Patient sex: M
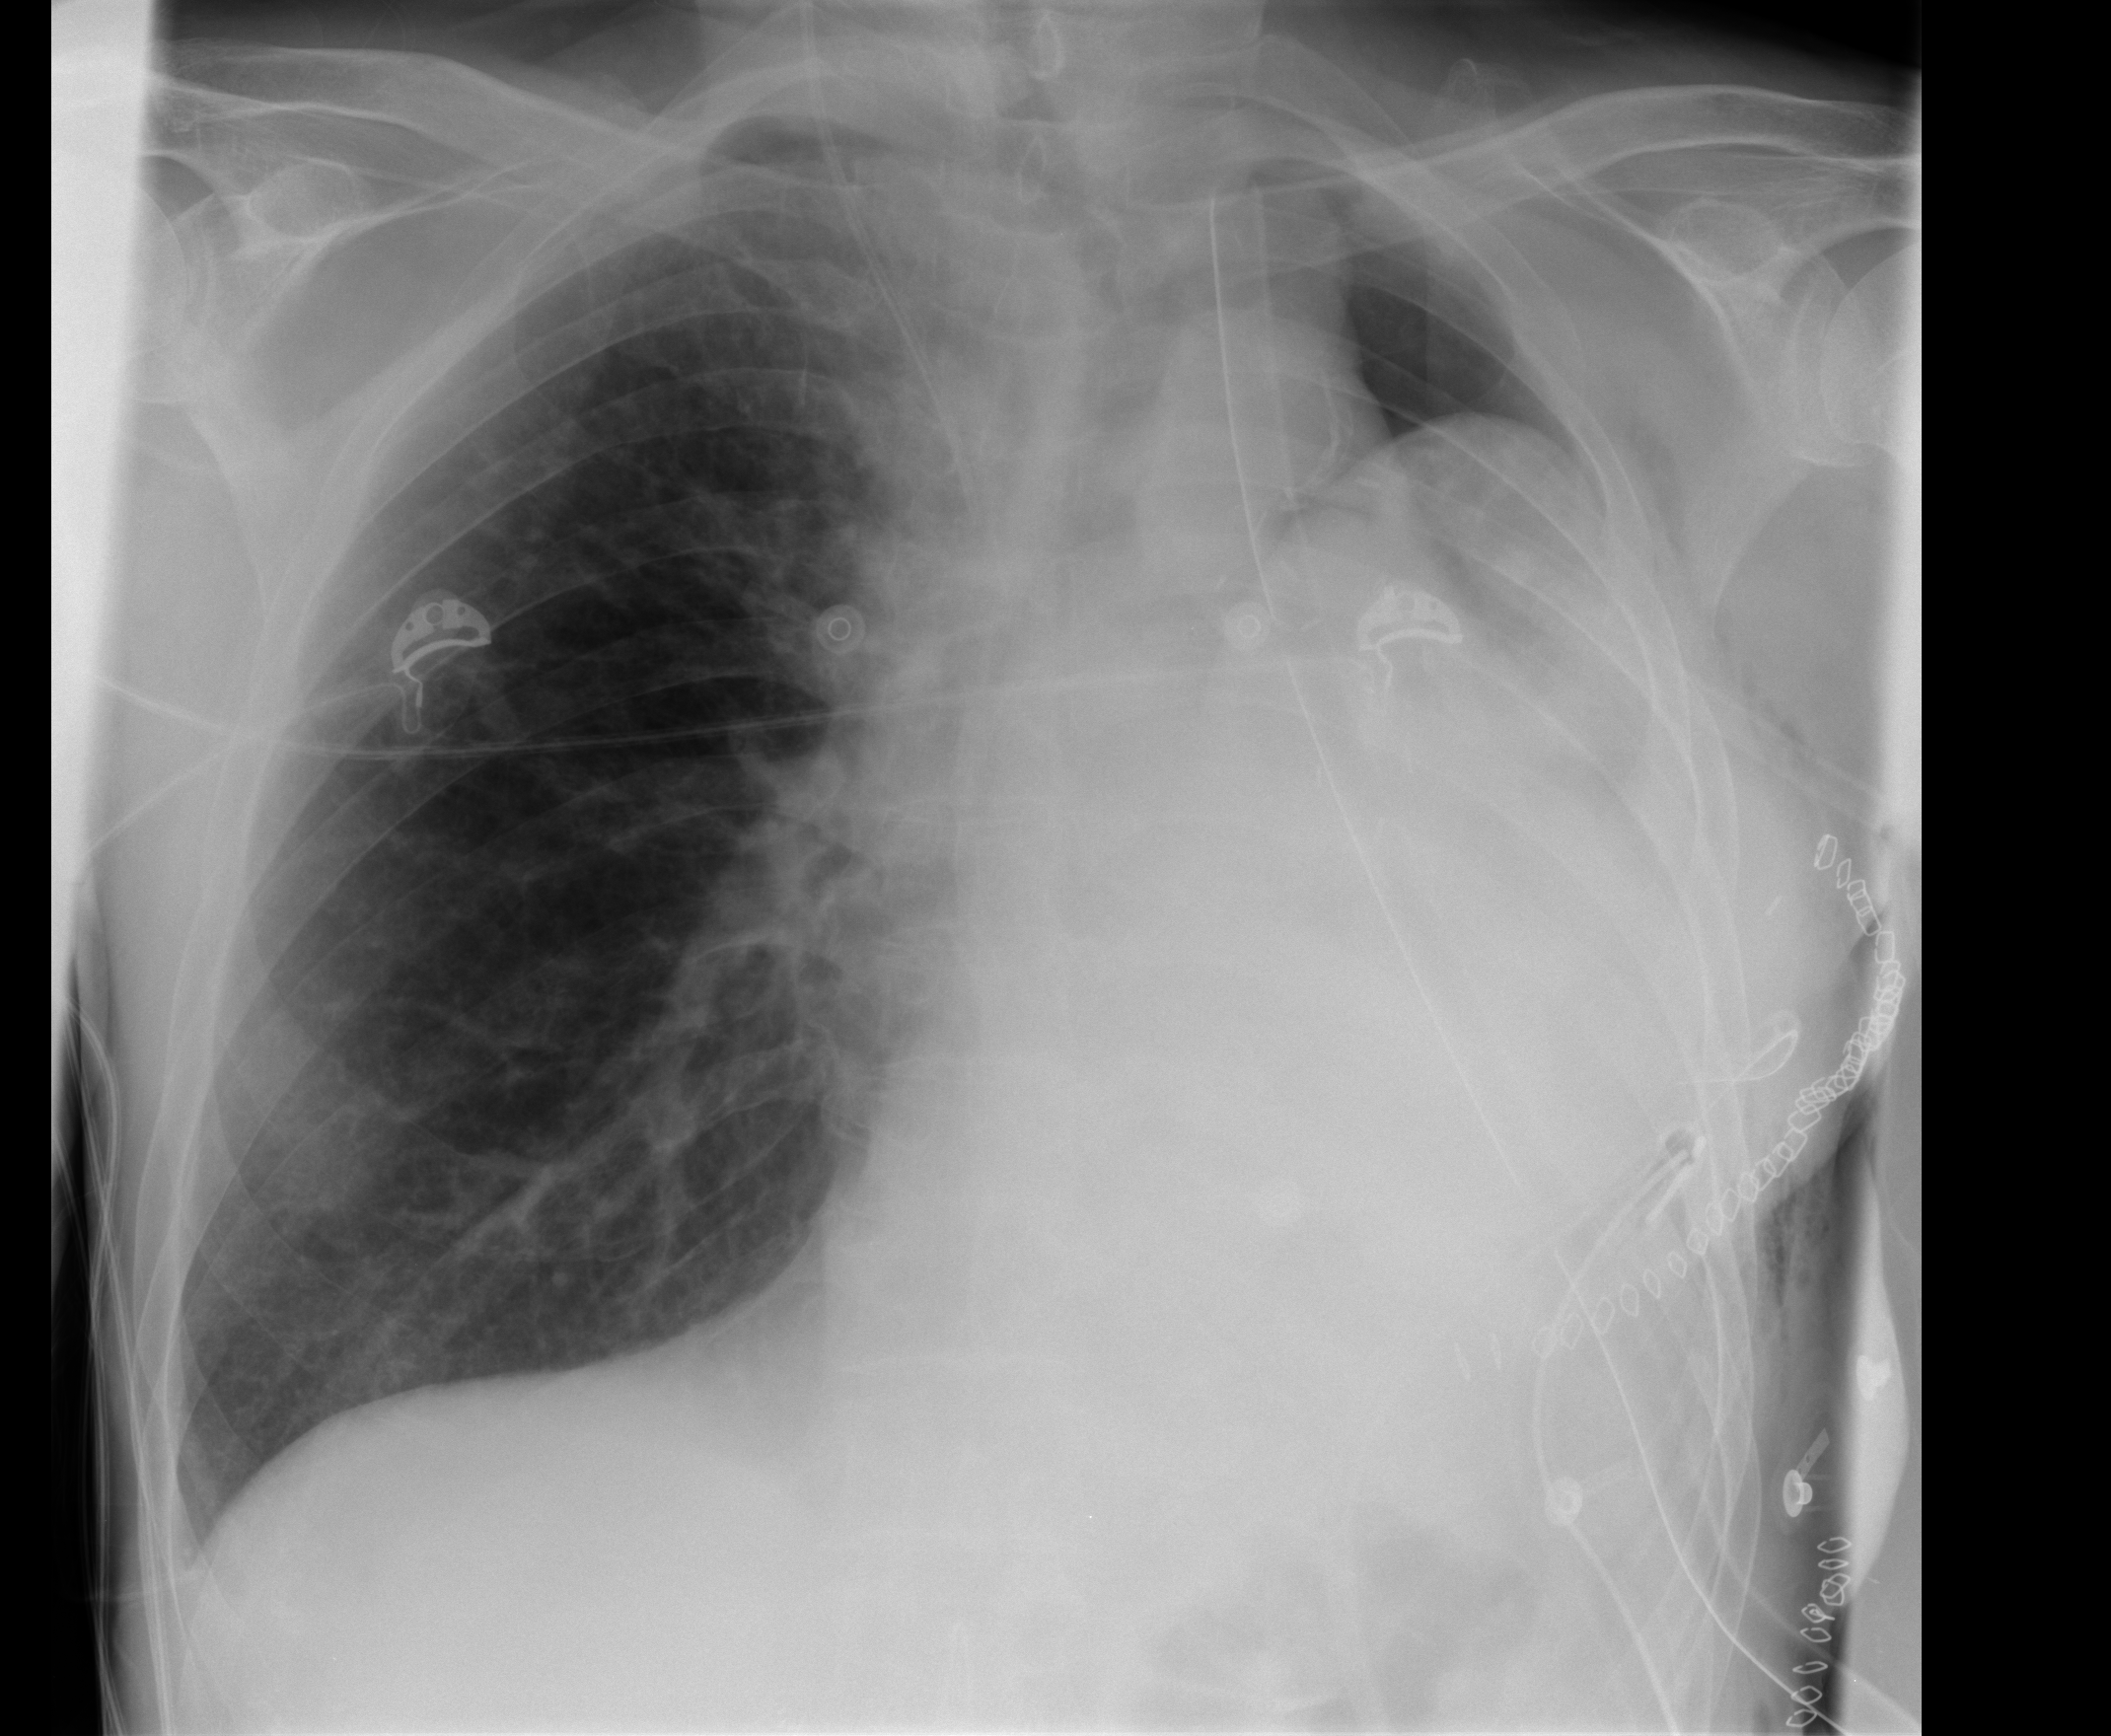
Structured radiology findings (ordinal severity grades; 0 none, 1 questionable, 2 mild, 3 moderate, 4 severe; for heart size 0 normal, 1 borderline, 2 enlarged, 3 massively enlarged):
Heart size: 2
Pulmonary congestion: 2
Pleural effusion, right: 0
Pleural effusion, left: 4
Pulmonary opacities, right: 0
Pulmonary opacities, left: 4
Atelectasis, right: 0
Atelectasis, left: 4